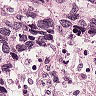
Metastatic tissue present: yes